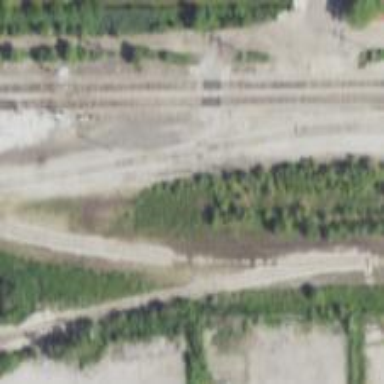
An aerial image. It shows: Abandoned railway yard.